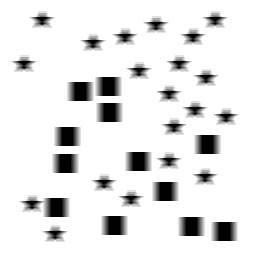
Squares: 12
Triangles: 0
Stars: 20
Total shapes: 32